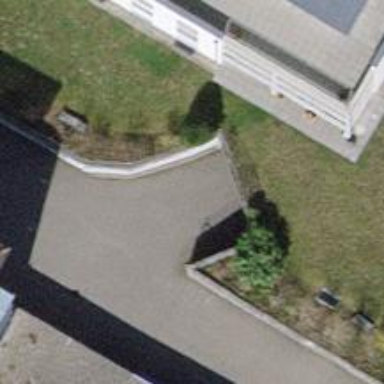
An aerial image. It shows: Parking entrance.